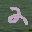
Label: 2